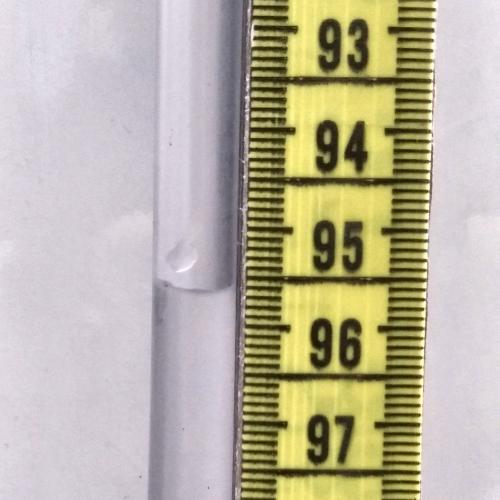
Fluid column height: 95.6 cm